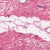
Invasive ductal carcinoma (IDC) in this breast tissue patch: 0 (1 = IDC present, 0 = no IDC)